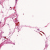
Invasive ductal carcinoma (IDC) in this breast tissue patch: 0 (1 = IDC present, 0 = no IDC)